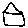
Label: house